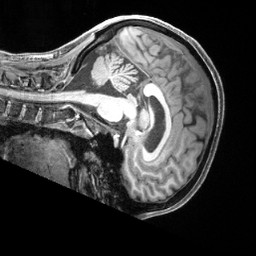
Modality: T1w
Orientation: sagittal
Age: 37
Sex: female
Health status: healthy
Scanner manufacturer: siemens
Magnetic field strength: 3 T
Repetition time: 2.4 s
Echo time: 0.00222 s